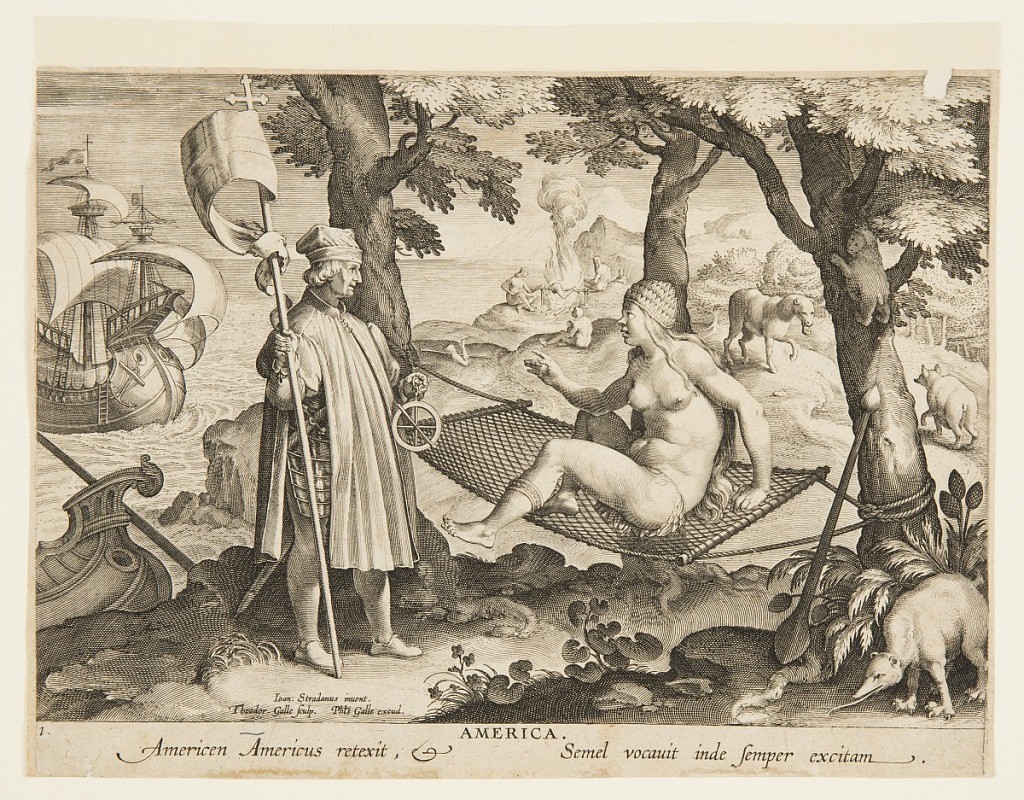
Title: The Discovery of America, plate 1 from the "Nova Reperta" (New Inventions of Modern Times)
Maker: Jan van der Straet, called Stradanus, Flemish, 1523–1605
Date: ca. 1590
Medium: Engraving on laid paper
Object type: Print
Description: Amerigo Vespucci is seen standing holding a banner and sextant, conversing with a nude indigenous woman seated in a hammock. Animals and cannibals in the distance; a ship at the left. Inscribed below: AMERICA (Americen Americus retexit -- Semel vocavit in de semper excitam)